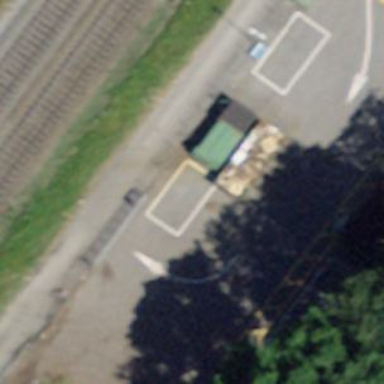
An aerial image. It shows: Recycling center that accepts green waste and scrap metal.